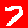
Digit: 7